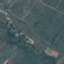
Land use / land cover: Pasture